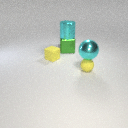
small yellow rubber cube behind small yellow rubber sphere